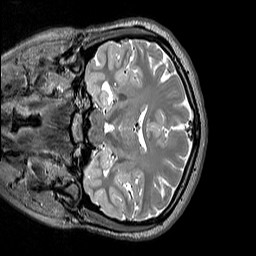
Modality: T2w
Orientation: coronal
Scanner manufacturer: siemens
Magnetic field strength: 3 T
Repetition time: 3.2 s
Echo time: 0.406 s